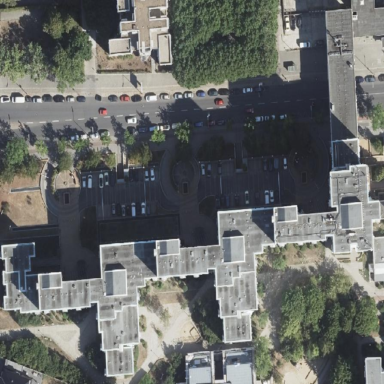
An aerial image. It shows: White building.